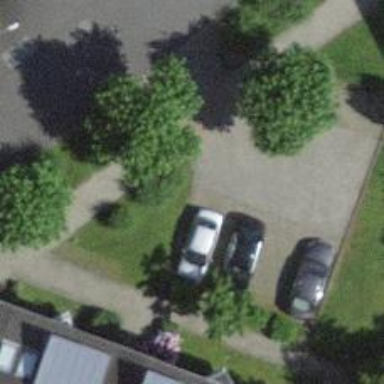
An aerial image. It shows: Road serving as parking aisle.